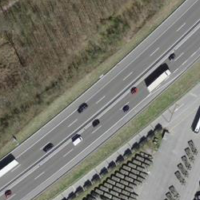
EUNIS habitat code: 57
Species observed at this site:
Milvus milvus